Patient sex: M
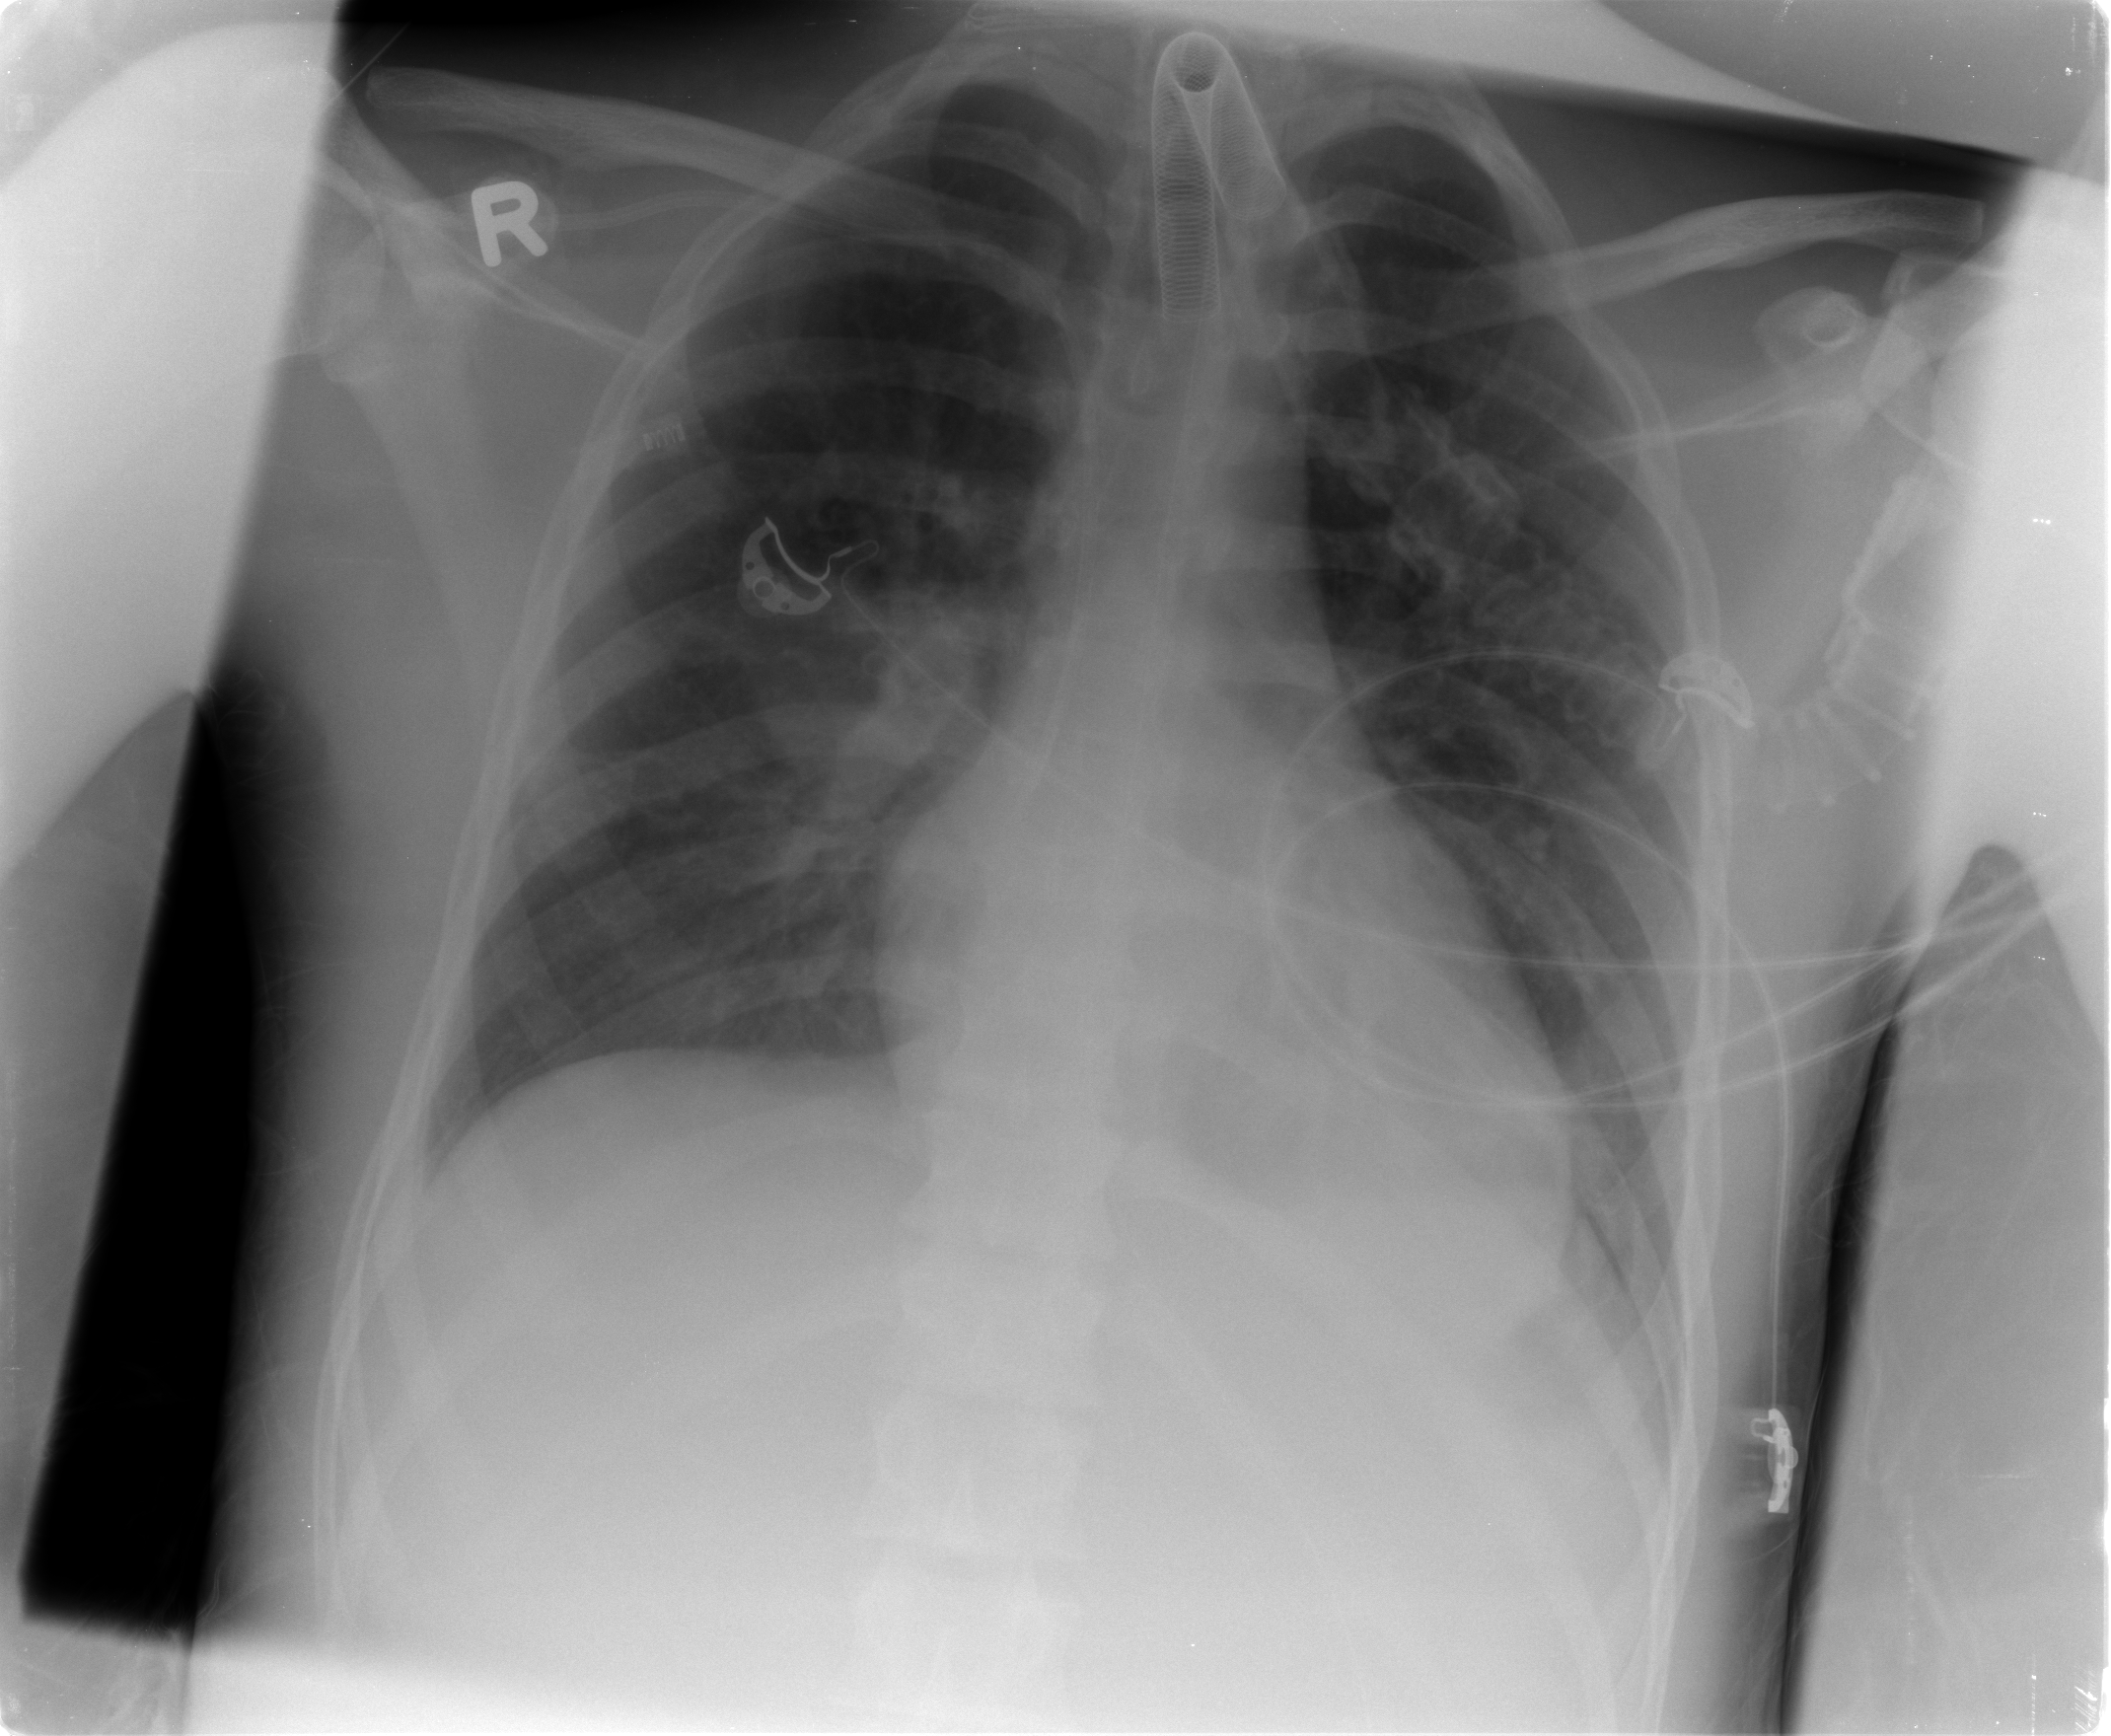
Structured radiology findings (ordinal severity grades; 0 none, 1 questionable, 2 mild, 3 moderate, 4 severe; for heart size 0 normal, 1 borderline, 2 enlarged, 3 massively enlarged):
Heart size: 0
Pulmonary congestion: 0
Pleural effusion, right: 0
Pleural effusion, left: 1
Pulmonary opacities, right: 2
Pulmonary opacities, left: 1
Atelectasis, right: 2
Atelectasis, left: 2